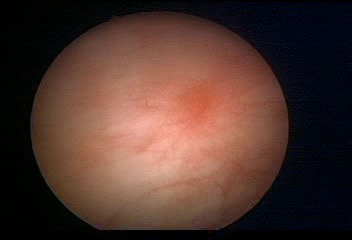
Modality: WLC
Class: Normal mucosa
Bladder cancer association: No